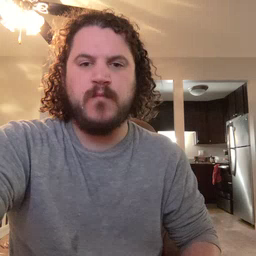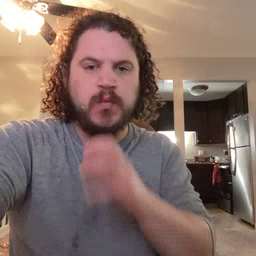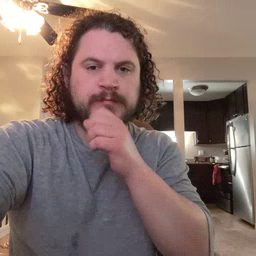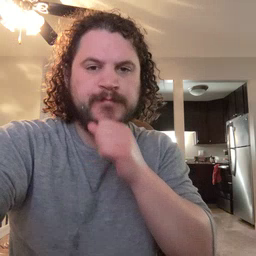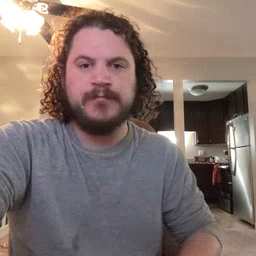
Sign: orange